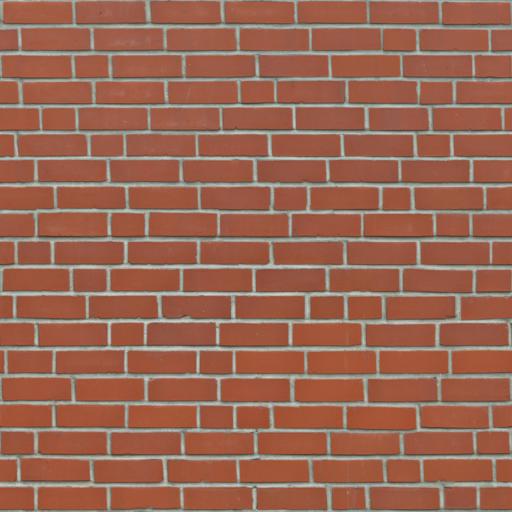
Tags: brick bricks modern orange red wall